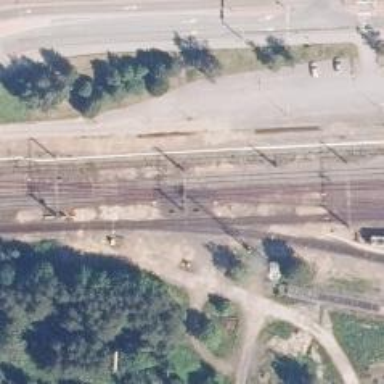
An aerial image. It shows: Railway with continuous electrified contact line.